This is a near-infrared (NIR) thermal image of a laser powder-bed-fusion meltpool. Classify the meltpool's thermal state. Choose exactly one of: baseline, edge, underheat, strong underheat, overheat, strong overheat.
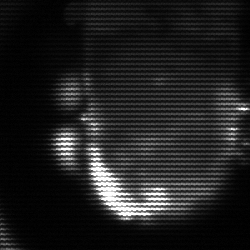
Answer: baseline